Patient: sex M, age 75
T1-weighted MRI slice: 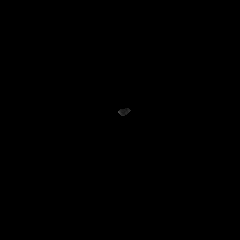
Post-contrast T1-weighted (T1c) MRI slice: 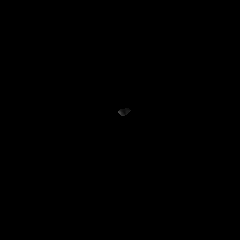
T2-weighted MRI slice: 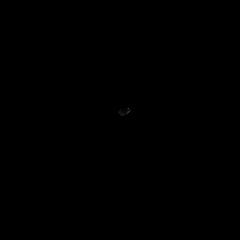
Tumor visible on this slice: no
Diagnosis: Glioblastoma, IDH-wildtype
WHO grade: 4